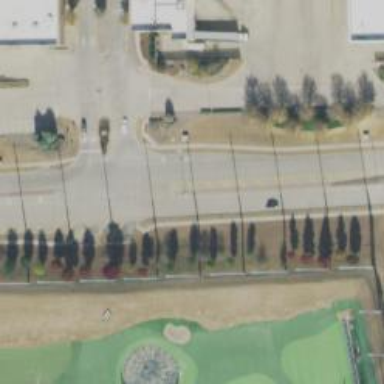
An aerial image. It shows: Tertiary road with separate sidewalk.